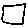
Label: square